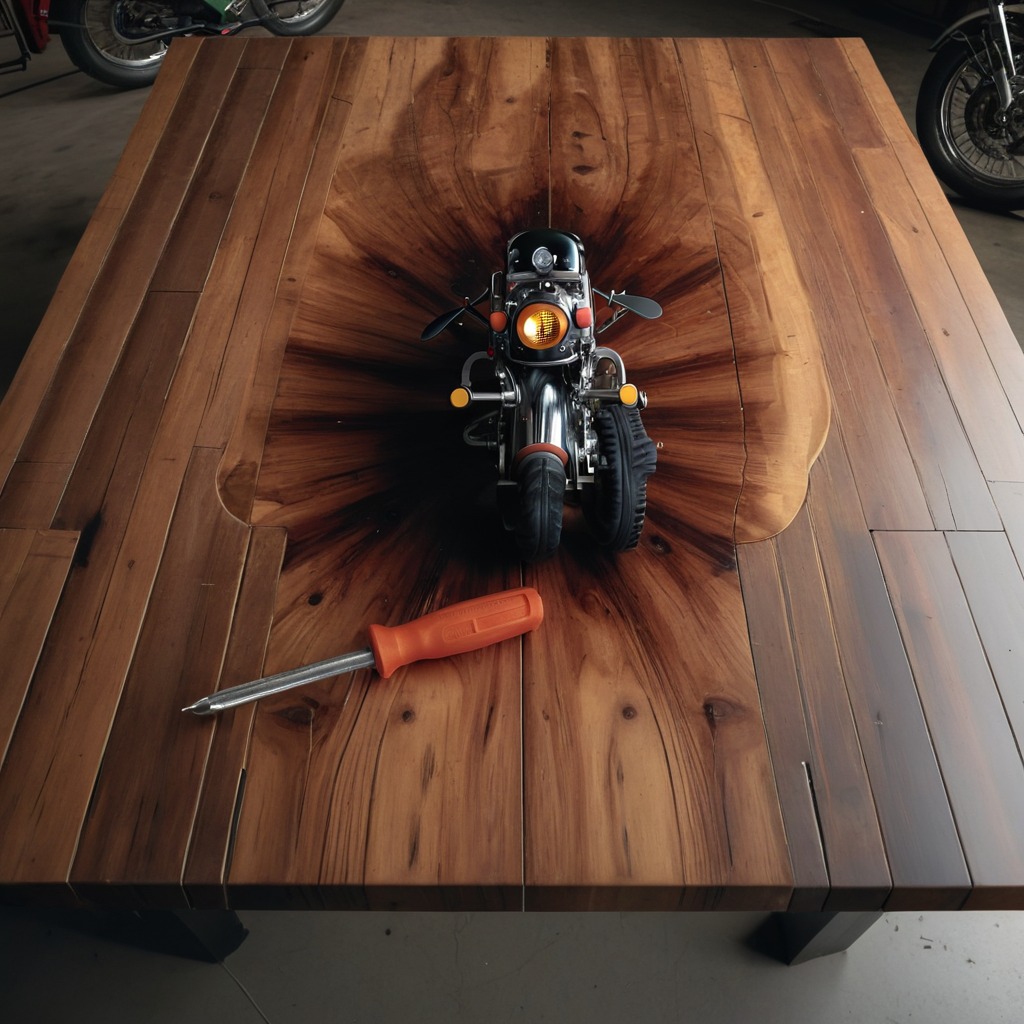
A screwdriver is lying on an oil-spilled wooden table in a vintage motorcycle garage.